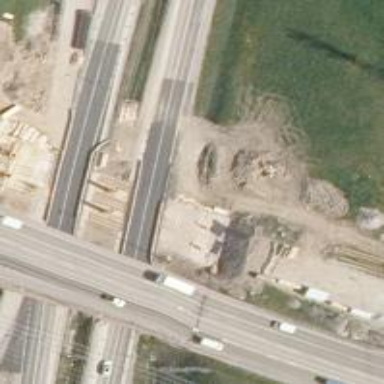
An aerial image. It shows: Asphalt trunk highway.